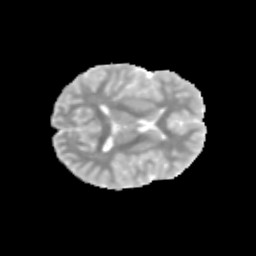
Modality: MD
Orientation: axial
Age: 10
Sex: male
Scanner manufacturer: siemens
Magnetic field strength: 3 T
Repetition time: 3.8 s
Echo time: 0.07 s